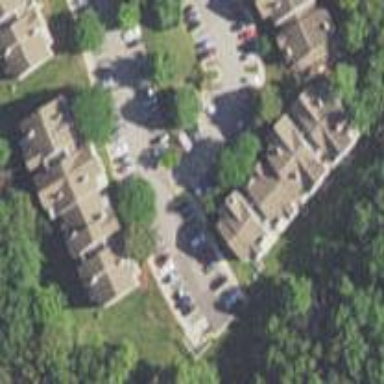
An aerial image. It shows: Terrace building.